Question:
I want to show order status in my app. I am stuck in this think like how to show the order status. Can anybody guide me through this.
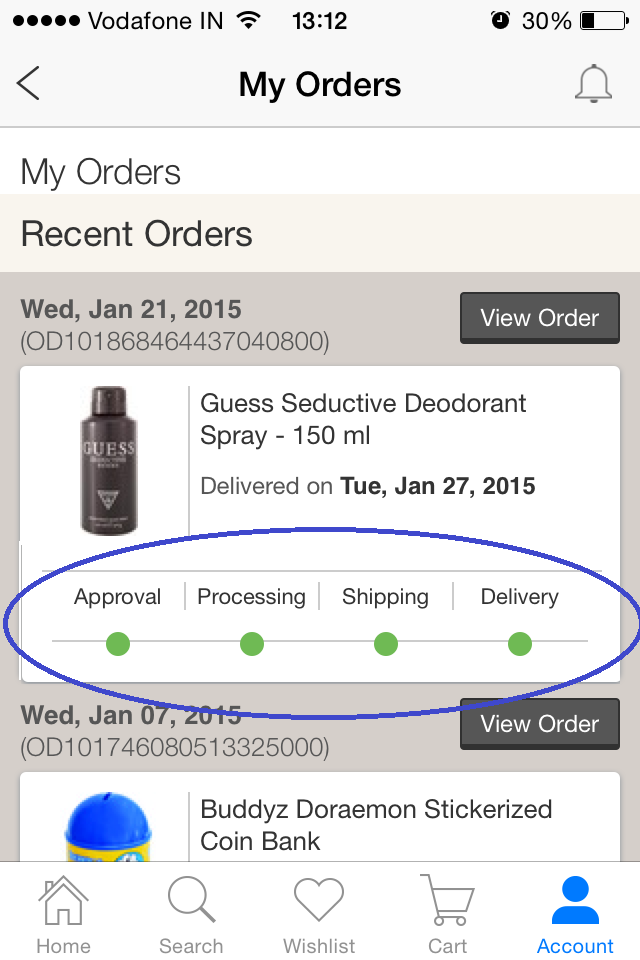
Answer: If you are looking for a view that looks like a circle indicator:
'''
<View
android:layout_width="5dp"
android:layout_height="5dp"
android:background="@drawable/indic" />
'''
drawable/inidic.xml:
'''
<shape
xmlns:android="..."
android:shape="oval">
<solid android:color="COLOR" />
</shape>
'''